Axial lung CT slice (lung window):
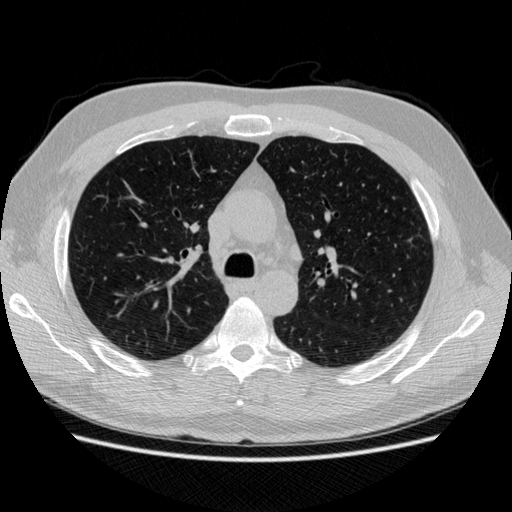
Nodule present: no